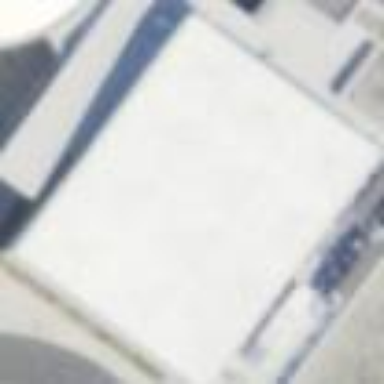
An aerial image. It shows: Sports centre focused on swimming activities.